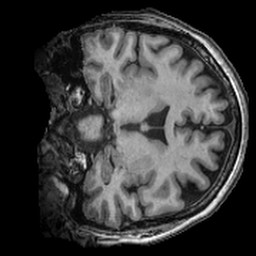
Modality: T1w
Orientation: coronal
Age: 57
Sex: female
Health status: ill
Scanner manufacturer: ge
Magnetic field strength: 3 T
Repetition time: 0.008164 s
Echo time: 0.003184 s